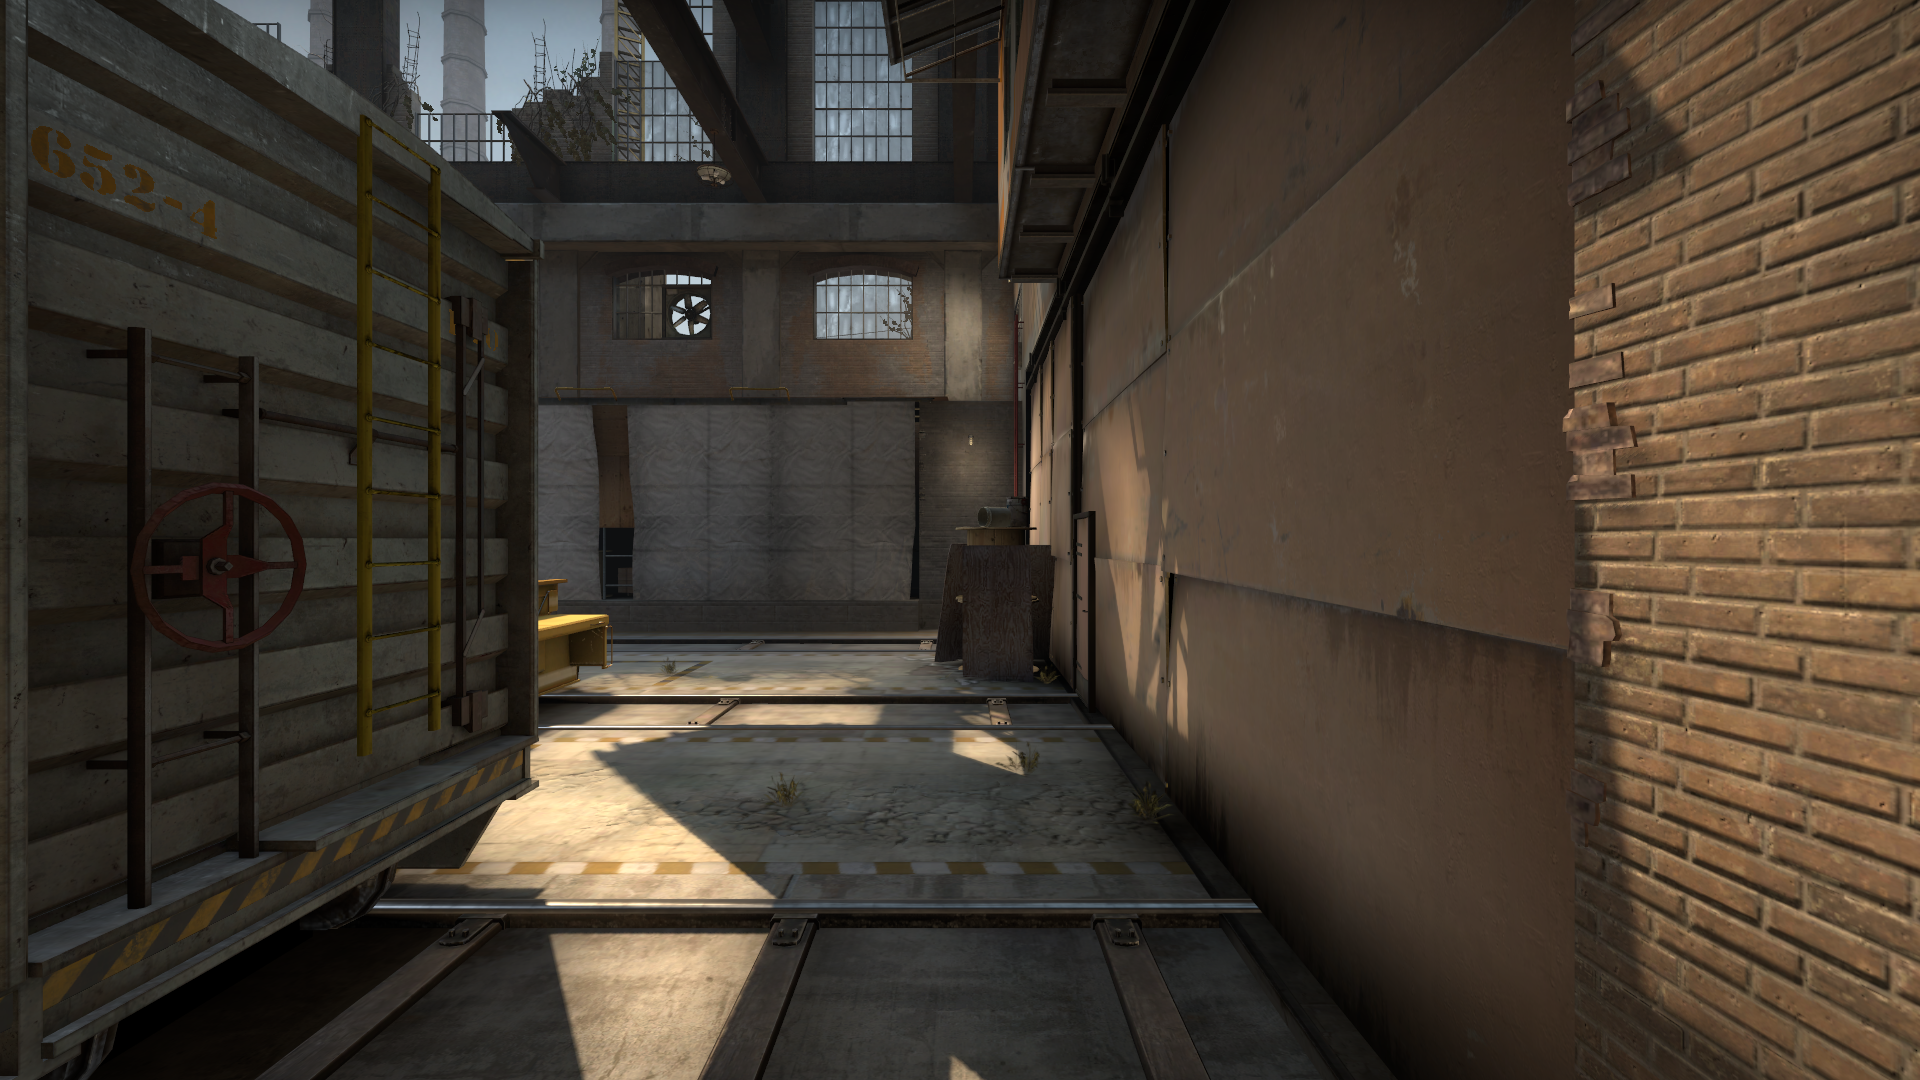
Map: de_train